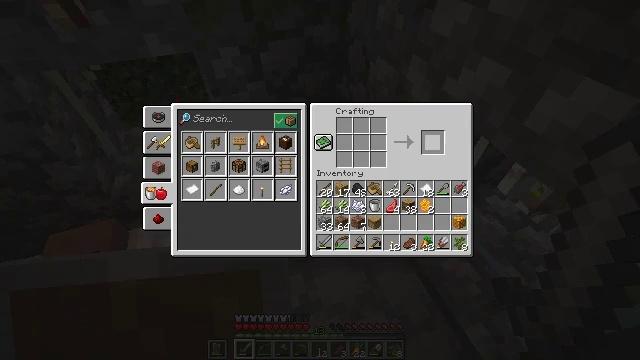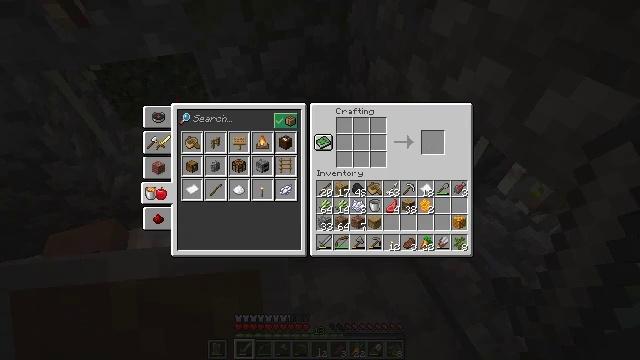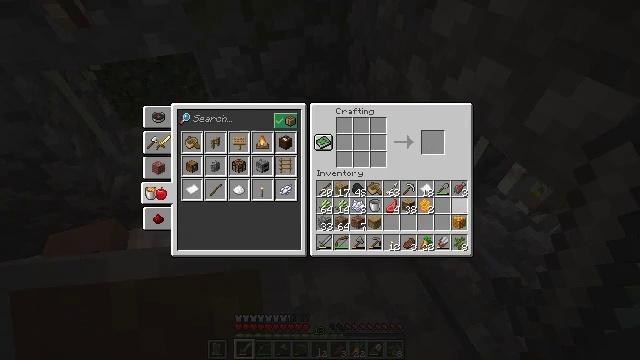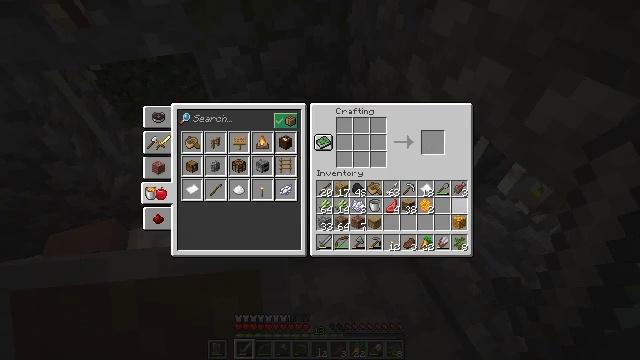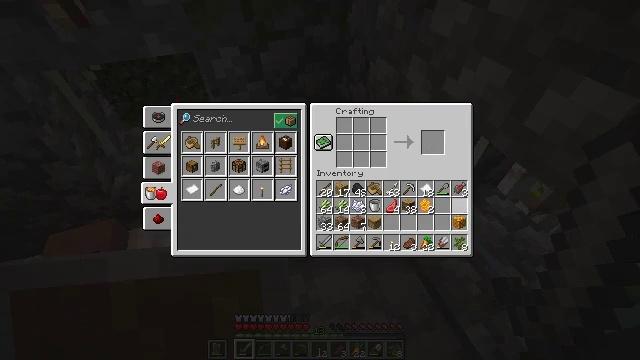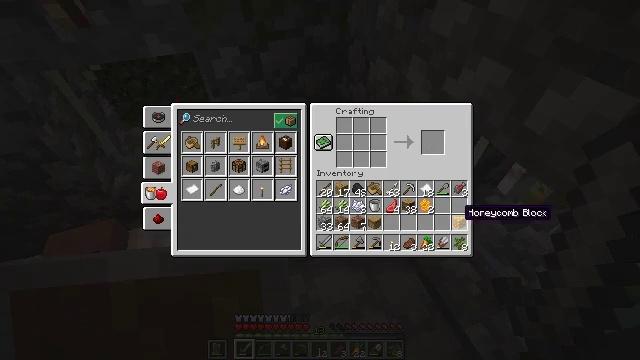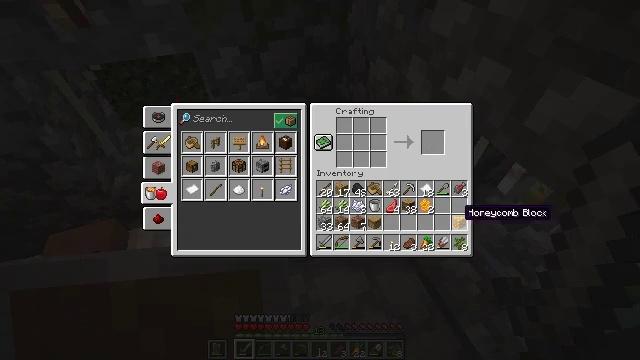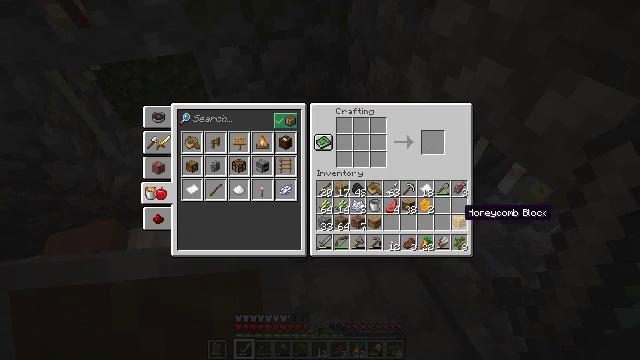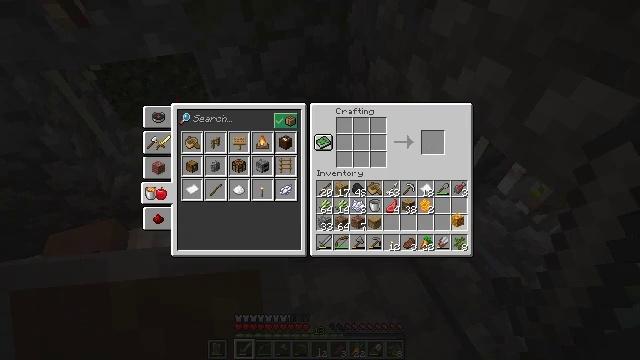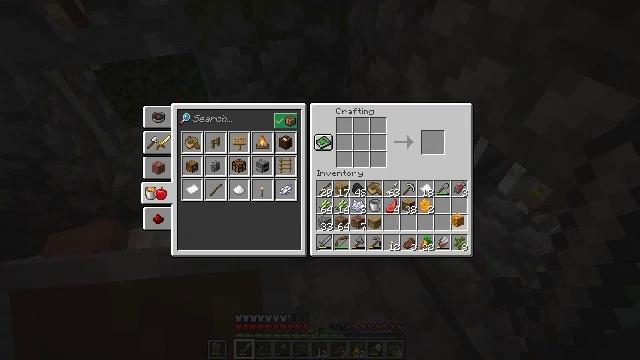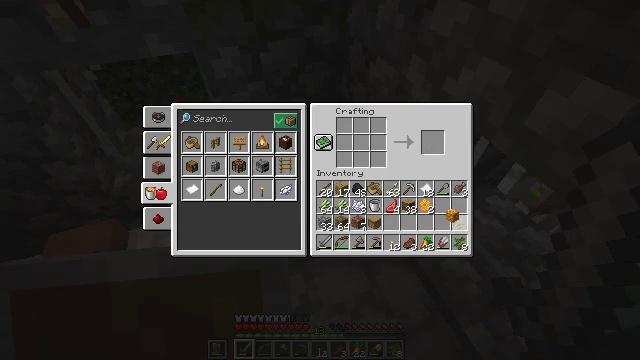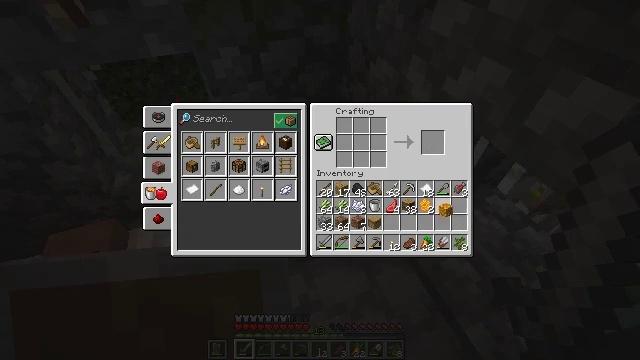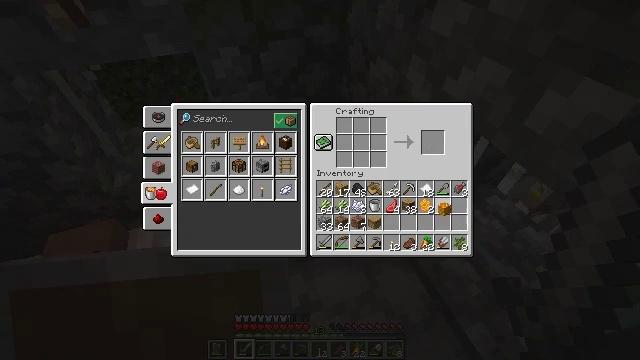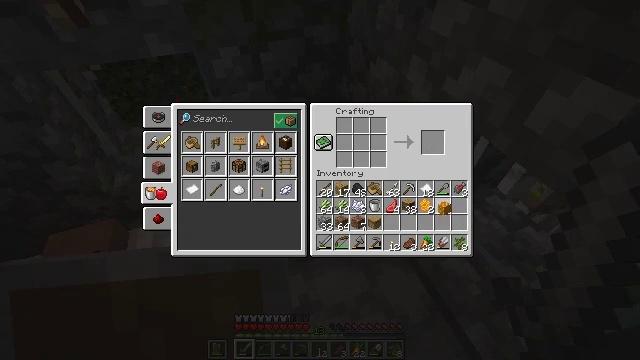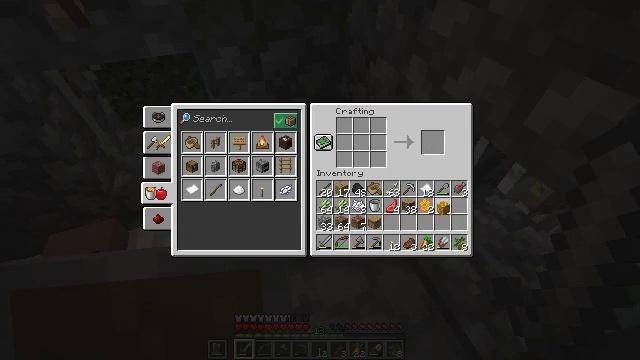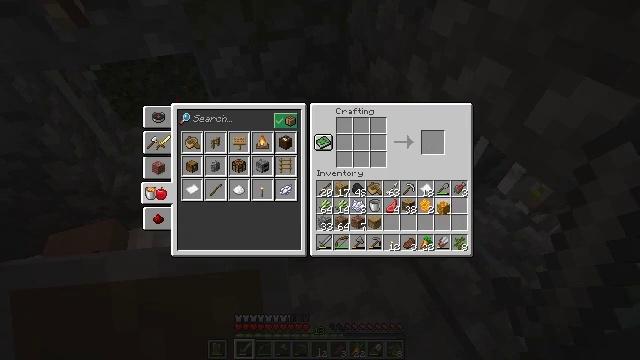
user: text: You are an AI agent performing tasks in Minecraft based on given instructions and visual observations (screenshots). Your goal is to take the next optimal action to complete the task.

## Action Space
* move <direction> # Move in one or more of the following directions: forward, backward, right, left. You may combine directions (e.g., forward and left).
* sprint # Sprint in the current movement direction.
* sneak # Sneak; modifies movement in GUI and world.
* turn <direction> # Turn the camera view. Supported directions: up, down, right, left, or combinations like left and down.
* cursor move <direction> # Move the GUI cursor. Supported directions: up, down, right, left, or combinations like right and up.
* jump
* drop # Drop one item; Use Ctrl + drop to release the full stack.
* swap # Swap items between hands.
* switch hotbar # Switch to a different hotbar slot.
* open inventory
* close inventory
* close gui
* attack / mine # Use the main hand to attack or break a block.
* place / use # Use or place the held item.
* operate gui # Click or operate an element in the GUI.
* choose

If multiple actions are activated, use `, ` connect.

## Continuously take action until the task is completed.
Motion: motion action
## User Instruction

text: Craft paper with the crafting table.
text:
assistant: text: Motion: sneak, turn right and down
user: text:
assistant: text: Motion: turn right and down
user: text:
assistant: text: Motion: no_op
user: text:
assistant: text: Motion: turn down
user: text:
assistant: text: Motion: turn left and down
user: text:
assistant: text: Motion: no_op
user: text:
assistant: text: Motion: no_op
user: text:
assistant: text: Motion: attack / mine
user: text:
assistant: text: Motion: attack / mine
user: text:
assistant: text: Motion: no_op
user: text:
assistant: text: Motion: turn left
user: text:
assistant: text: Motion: no_op
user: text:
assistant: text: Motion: no_op
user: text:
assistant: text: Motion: no_op
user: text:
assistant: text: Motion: attack / mine
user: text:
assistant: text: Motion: no_op
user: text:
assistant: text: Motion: turn right
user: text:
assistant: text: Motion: turn left
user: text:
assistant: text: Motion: no_op
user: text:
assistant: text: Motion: no_op
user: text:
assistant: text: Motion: no_op
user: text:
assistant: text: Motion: no_op
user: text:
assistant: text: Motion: no_op
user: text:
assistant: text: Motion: no_op
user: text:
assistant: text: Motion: no_op
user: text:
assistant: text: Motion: no_op
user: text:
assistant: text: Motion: no_op
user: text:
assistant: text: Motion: no_op
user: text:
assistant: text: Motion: no_op
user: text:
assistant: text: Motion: no_op